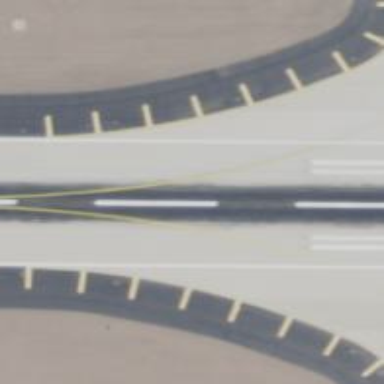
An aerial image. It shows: Image of taxiway at airport.